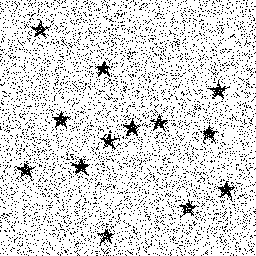
Squares: 0
Triangles: 0
Stars: 13
Total shapes: 13